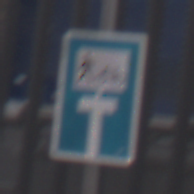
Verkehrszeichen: SackgasseRadverkehrFussgaengerDurchlaessig
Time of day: MorningAfternoon
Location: Outdoor (Urban)
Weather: Overcast
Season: NotSpecified
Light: Natural